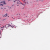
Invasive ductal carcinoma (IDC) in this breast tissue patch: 1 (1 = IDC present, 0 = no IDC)